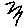
Label: zigzag